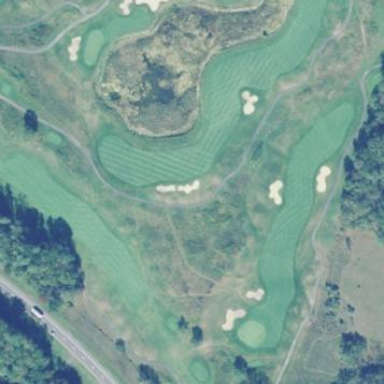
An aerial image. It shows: Rough grassy area used for golf.